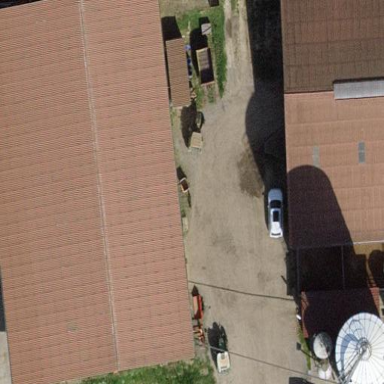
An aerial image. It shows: Farmyard area.